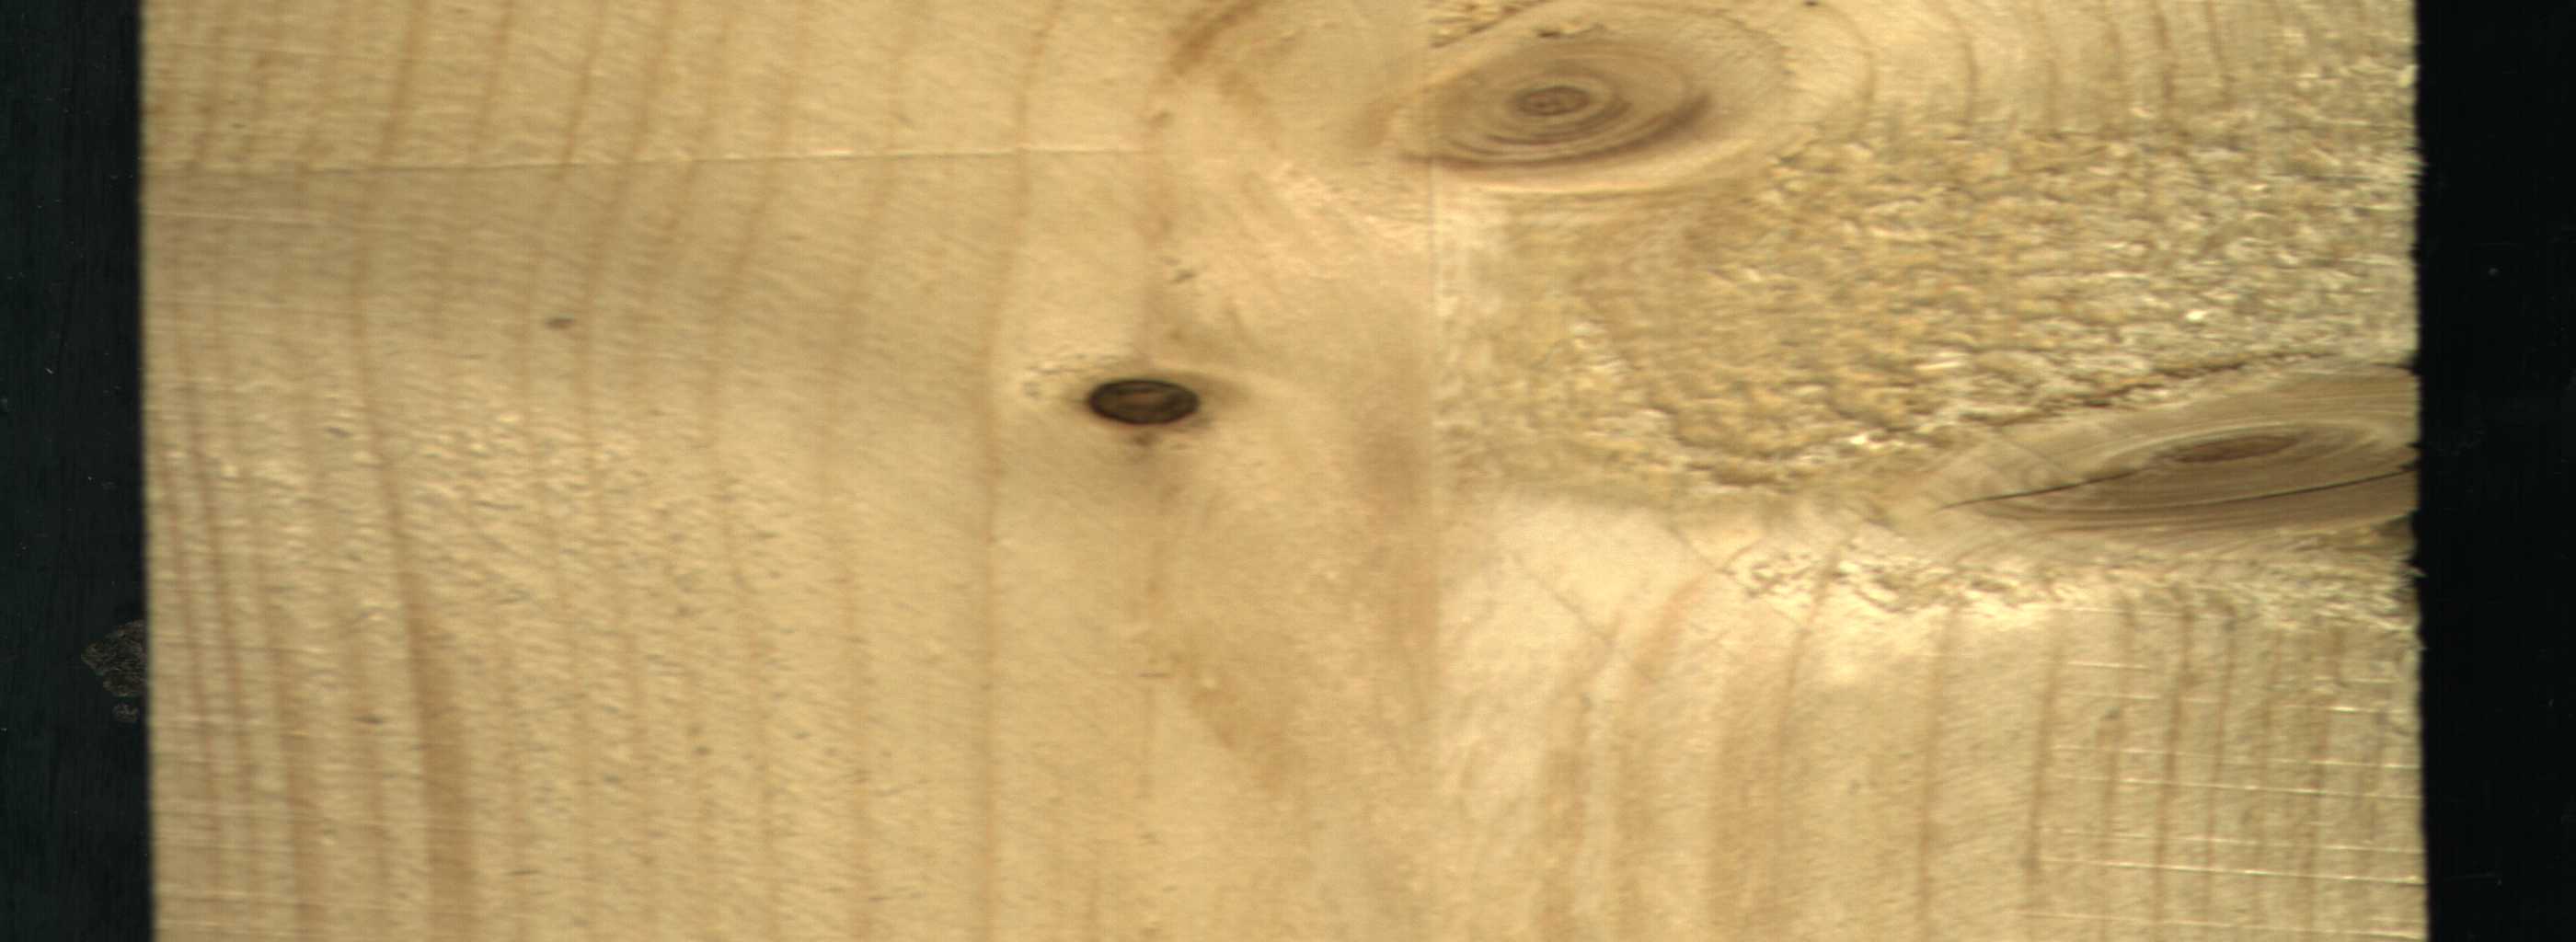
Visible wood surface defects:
Dead_Knot
Live_Knot
Live_Knot